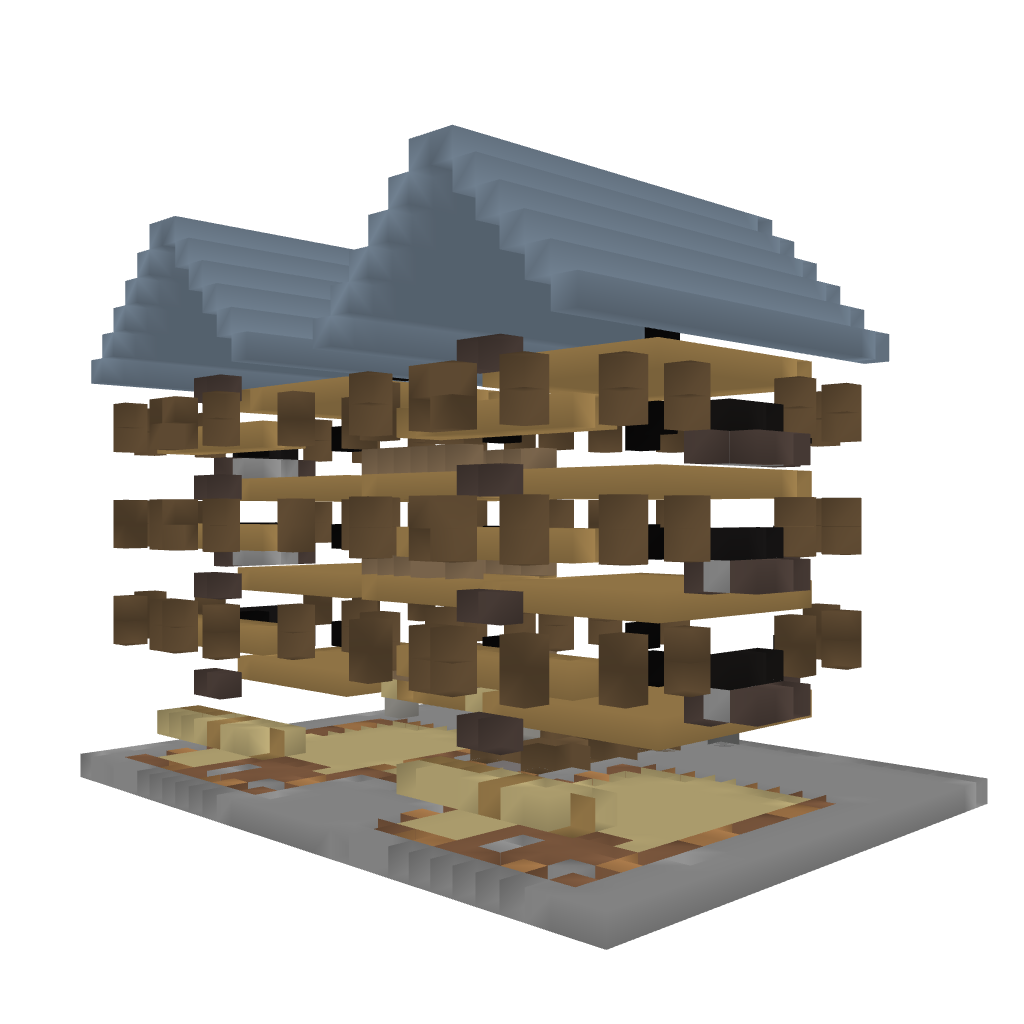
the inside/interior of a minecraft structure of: House #5